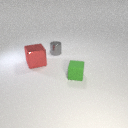
small gray metal cylinder behind small green rubber cube